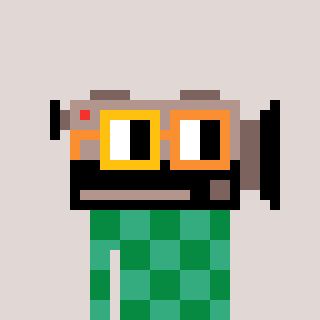
a pixel art character with square yellow and orange glasses, a camcorder-shaped head and a teal-colored body on a warm background